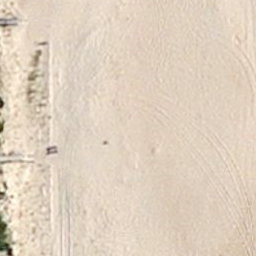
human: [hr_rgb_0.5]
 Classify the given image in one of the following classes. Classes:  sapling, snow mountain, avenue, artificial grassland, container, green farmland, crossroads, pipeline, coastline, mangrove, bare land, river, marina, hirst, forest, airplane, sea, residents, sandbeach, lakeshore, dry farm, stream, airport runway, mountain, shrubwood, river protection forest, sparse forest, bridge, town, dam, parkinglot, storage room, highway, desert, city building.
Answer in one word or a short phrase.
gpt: sandbeach